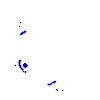
Particle: kaon